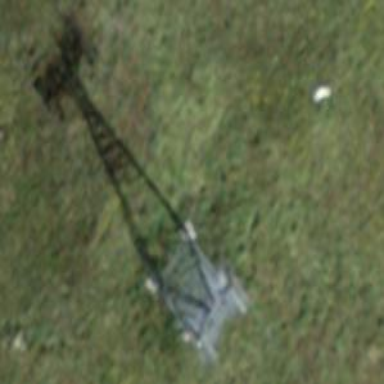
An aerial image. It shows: Pylon used for aerialway.